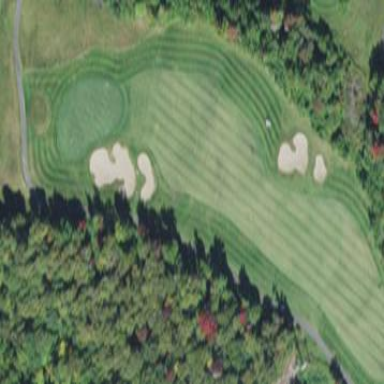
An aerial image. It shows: Scenic golf fairway.